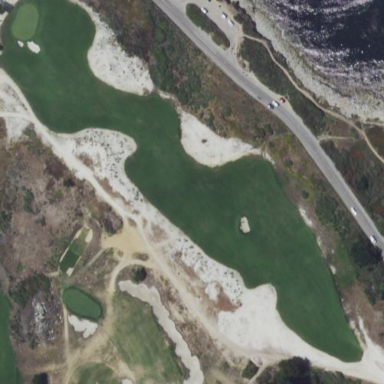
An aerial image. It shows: Golf bunker filled with sandy terrain.